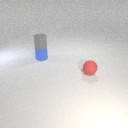
small gray rubber cylinder above small blue rubber cylinder